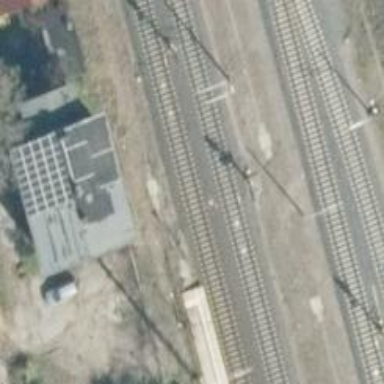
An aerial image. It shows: Railway signal.